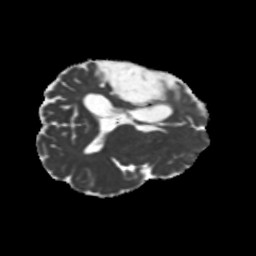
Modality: MD
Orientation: axial
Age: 61
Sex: female
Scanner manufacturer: siemens
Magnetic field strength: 3 T
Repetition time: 5.25 s
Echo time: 0.08 s